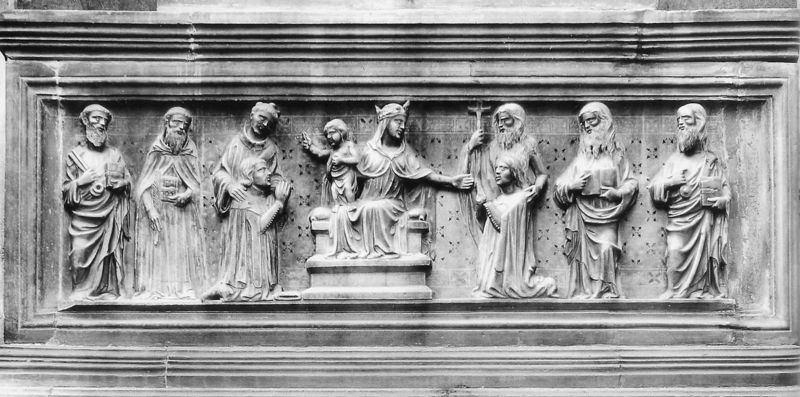
Titel: Grabmal des Stefano Visconti und der Valentina Doria
Künstler: Bonino da Campione
Standort: Mailand, S. Eustorgio (EU - I)
Schlagwörter: grau, marmor, männer, säule, diener, rahmen, sockel, stein, kirche, kind, krone, skulptur, statue, relief, bücher, schule, baby, könig, thron, bildhauerei, buch, kreuz, schwarz-weiß, gebet, christus, jesus, kniend, fresken, mönch, könige, gelehrter, heilige, fresko, maria, madonna, anbetung, betend, objekt, schrein, jesuskind, stifter, segensgestus, freske, apostel, männe, thronend, bildung, heiligen, drei könige, kröne, mänche, #sandstein, freskene, sedes sapientae